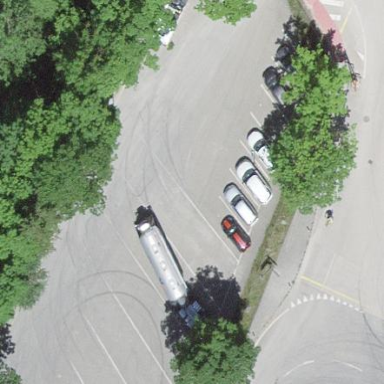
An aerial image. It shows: Parking area with surface.